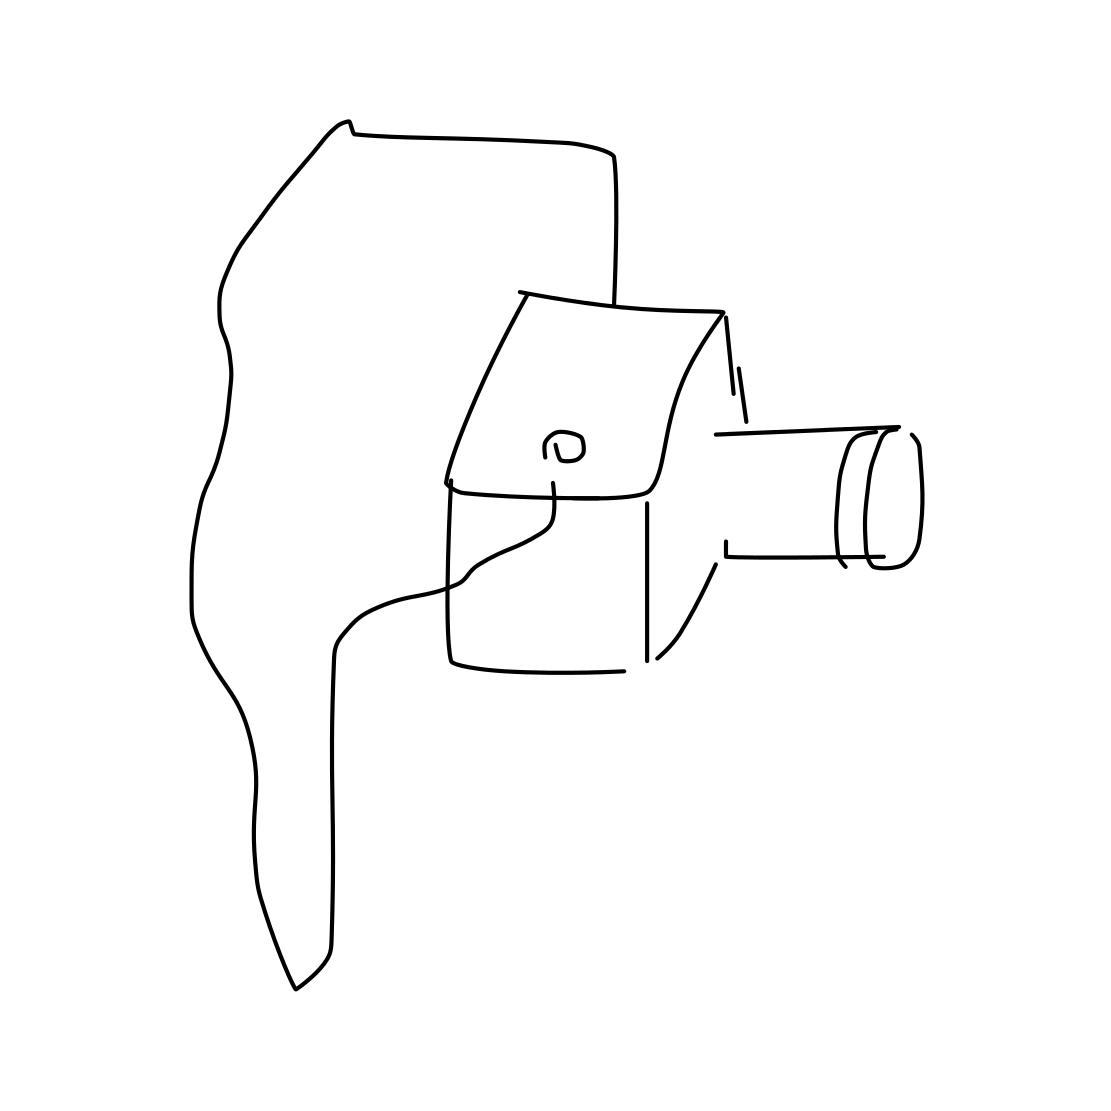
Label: camera